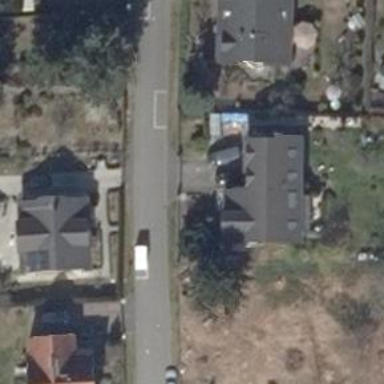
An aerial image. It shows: Driveway.